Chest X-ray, AP view. Patient: 67 years old, sex M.
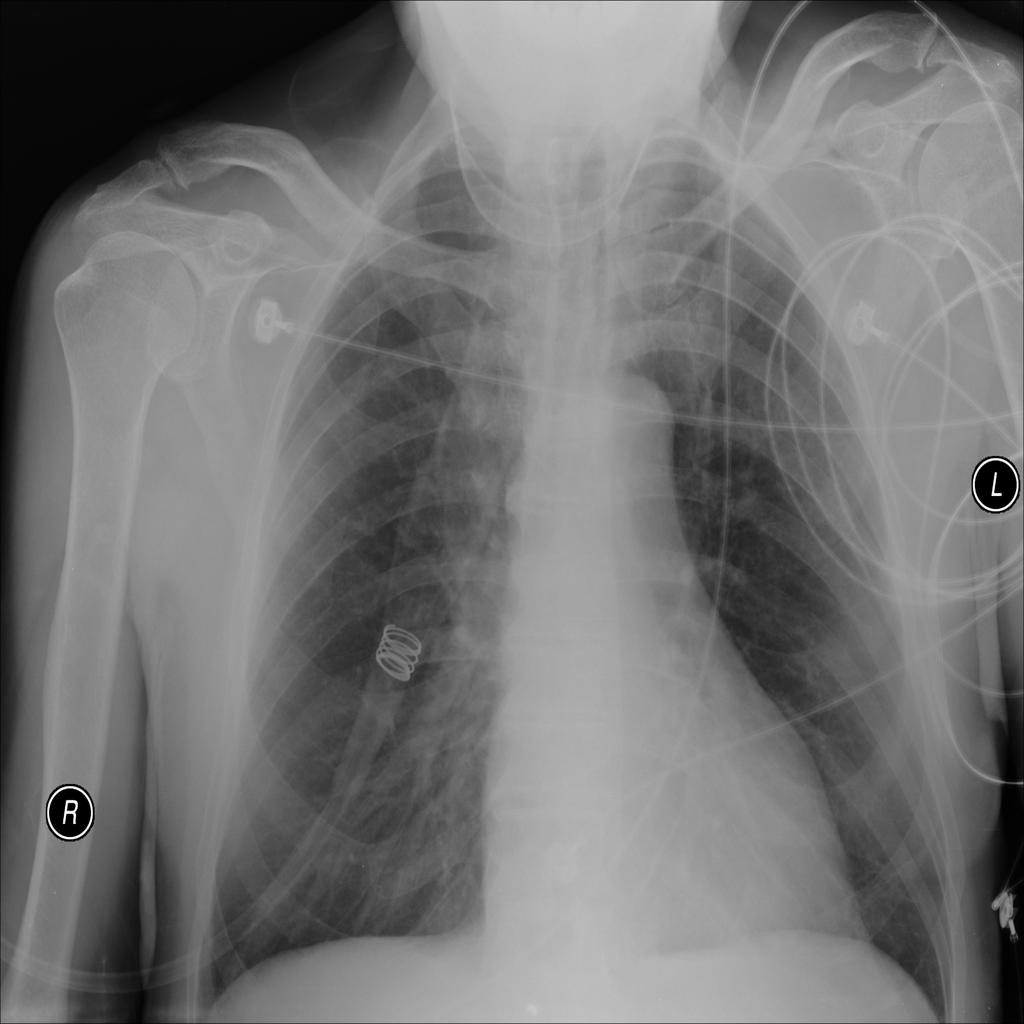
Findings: Edema